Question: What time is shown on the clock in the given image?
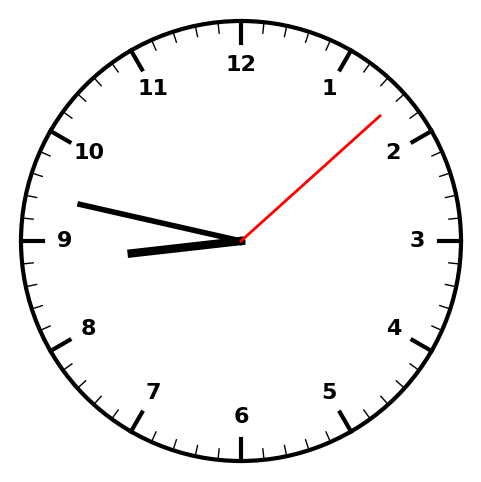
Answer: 08:47:08